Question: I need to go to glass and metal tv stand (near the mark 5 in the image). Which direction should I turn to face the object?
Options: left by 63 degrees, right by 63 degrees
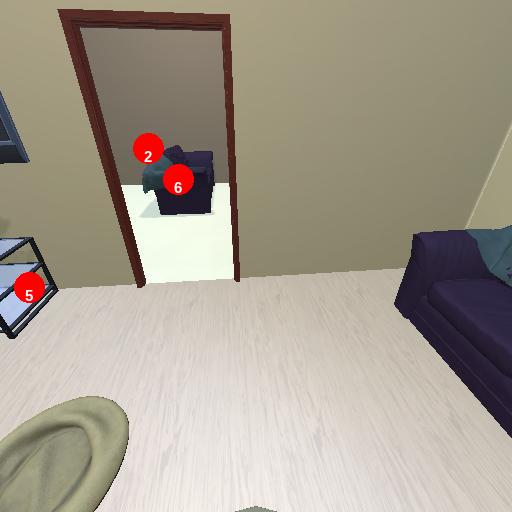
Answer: left by 63 degrees